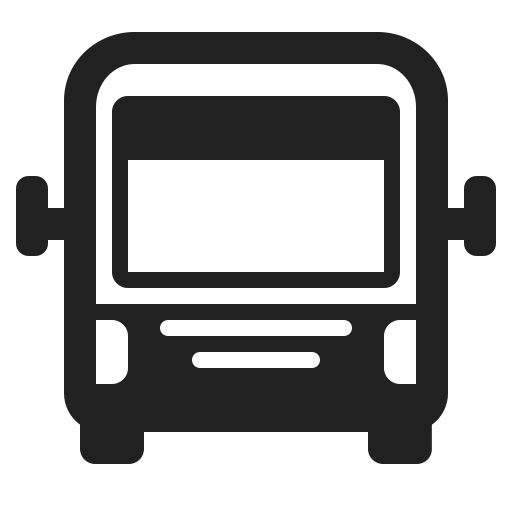
oncoming bus high contrast